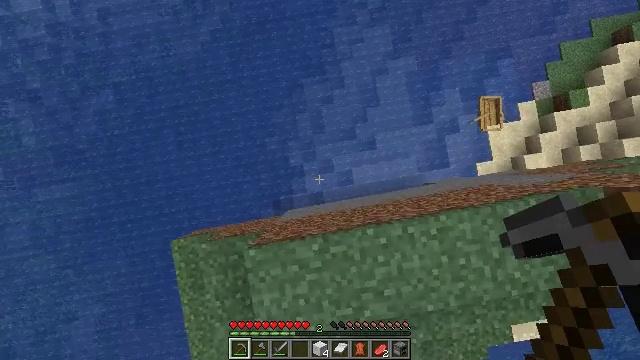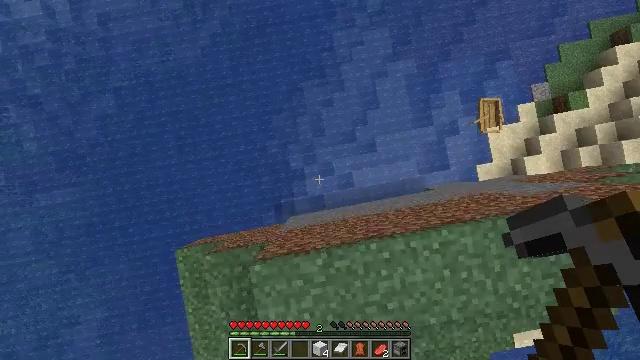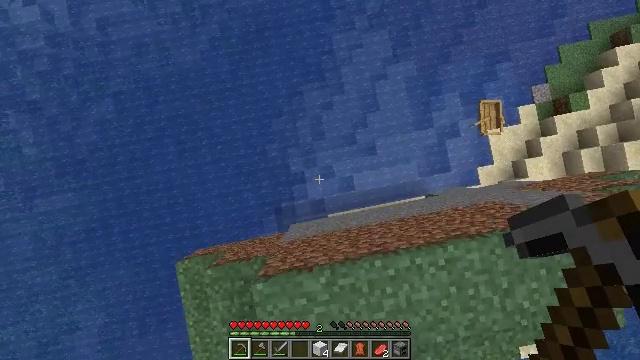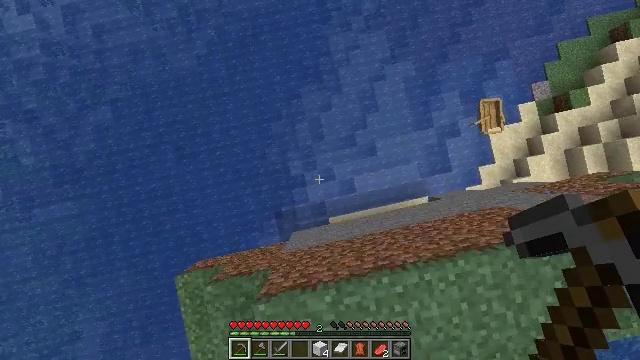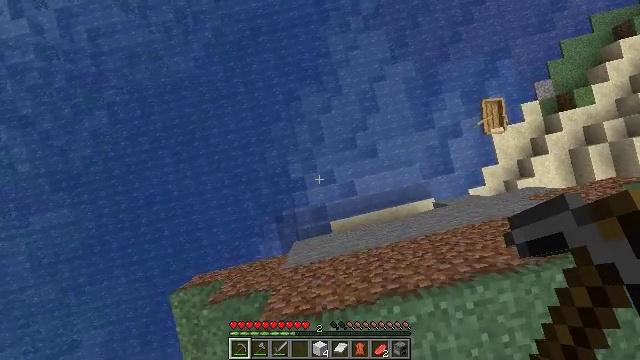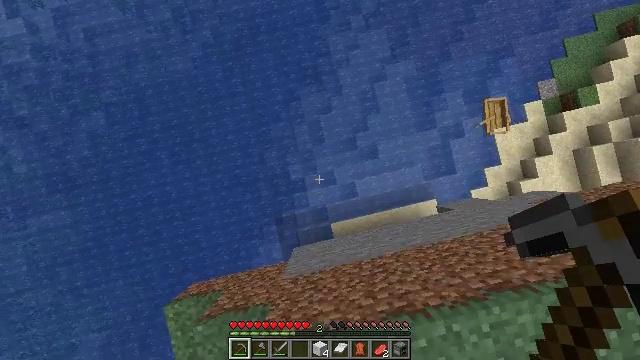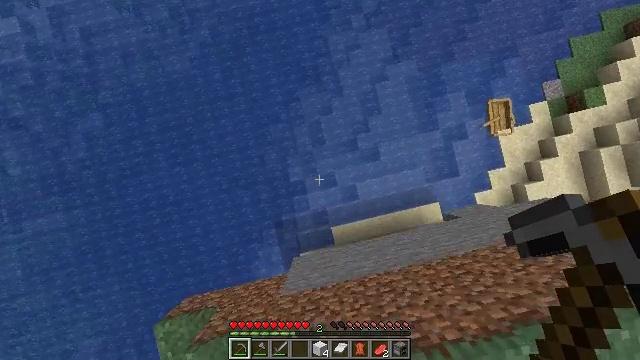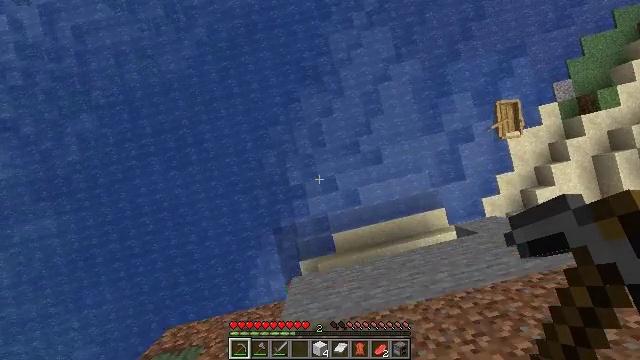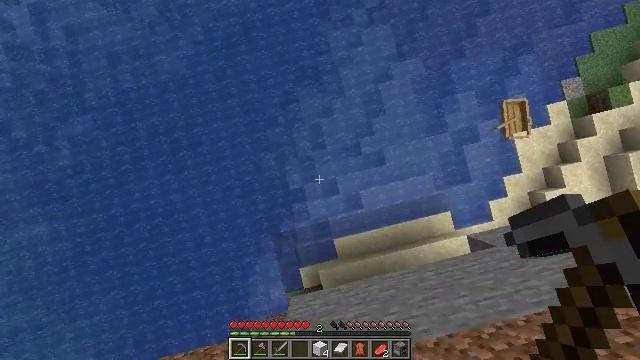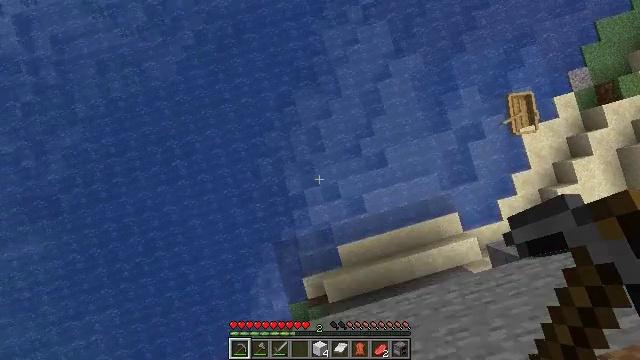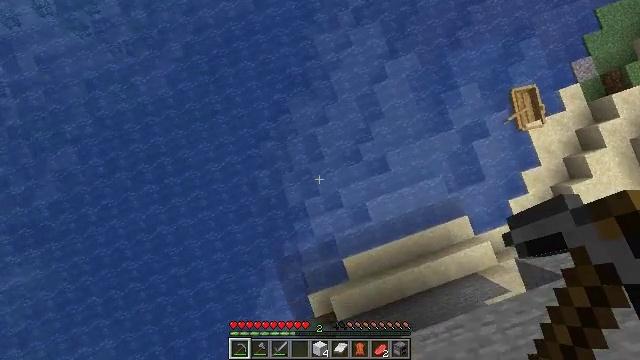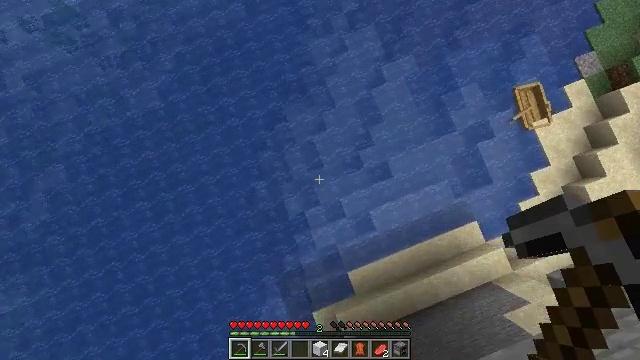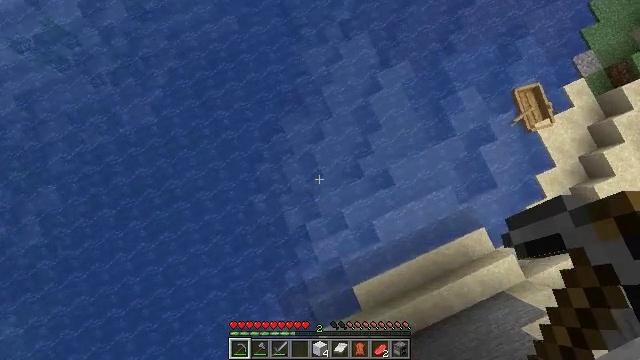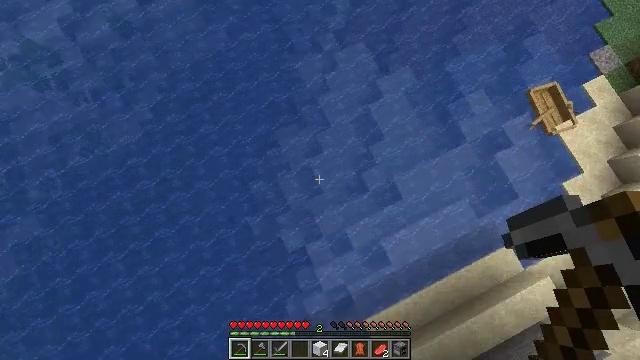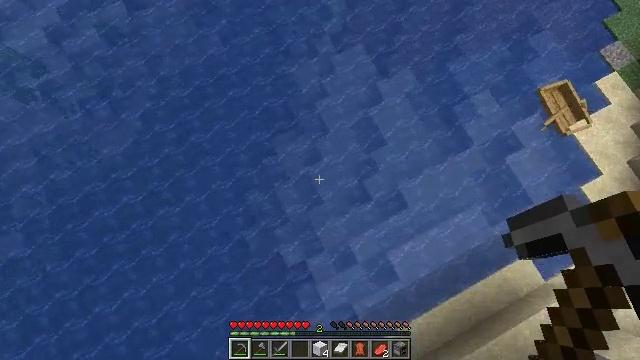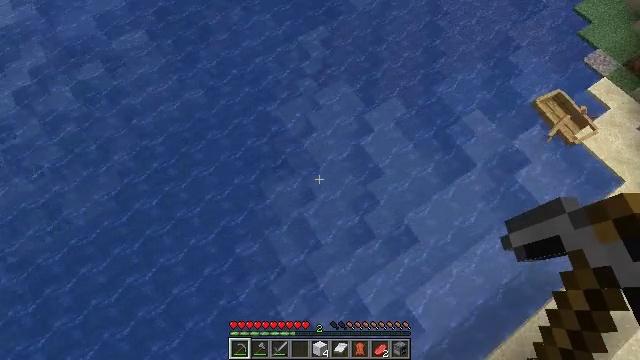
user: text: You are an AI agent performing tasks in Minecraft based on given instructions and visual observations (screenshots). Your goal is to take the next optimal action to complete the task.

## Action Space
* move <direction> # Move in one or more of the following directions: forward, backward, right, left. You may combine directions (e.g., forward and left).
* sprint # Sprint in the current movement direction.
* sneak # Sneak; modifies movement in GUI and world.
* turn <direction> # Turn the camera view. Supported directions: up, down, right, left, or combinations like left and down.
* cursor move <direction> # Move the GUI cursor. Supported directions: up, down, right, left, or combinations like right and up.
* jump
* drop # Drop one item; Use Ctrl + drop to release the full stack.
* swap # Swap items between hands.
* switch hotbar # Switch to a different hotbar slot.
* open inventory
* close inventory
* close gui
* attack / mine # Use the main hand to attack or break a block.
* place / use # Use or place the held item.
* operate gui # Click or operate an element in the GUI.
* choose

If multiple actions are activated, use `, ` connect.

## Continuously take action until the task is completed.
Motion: motion action
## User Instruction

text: Retrieve the blue bed from the ground.
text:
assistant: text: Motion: move forward
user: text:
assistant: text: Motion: move forward
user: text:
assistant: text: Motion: move forward, turn right
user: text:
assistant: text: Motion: move forward
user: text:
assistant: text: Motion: move forward
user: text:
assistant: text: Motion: move forward
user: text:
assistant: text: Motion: move forward
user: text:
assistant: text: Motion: move forward
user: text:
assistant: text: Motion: move forward, turn right
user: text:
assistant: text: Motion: move forward, turn right and up
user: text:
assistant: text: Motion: move forward, turn right and up
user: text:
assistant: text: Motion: move forward, turn right and up
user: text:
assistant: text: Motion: move forward, turn right and up
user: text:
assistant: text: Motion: move forward, turn right and up
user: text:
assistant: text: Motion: move forward, turn right and up
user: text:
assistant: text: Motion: move forward, turn right and up
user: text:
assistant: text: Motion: move forward, turn right and up
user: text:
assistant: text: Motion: move forward, turn right and up
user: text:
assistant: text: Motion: move forward, turn right and up
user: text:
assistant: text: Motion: move forward, turn right and up
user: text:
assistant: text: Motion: move forward, turn right and up
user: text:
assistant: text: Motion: move forward, turn right and up
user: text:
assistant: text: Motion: move forward, turn right and up
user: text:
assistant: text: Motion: move forward
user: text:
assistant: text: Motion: move forward, turn right and up
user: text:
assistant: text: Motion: move forward, turn right and up
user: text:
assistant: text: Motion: move forward, turn right and up
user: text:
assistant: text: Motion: move forward, turn right and up
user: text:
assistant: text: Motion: move forward
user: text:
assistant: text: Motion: move forward